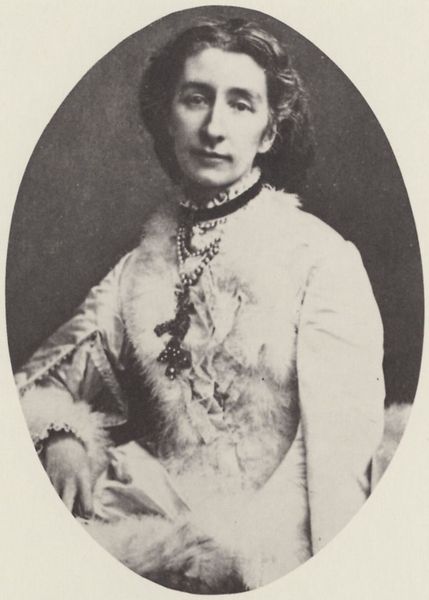
Titel: Cosima von Bülow
Künstler: Joseph Albert
Standort: München
Institution: Bildarchiv Bruckmann-Verlag
Schlagwörter: dunkel, hand, schatten, weiß, mädchen, sitzen, ausschnitt, frau, frisur, grau, hell, hintergrund, kleid, mund, nase, ohr, schmuck, schwarz, stirn, blick, dame, jacke, jung, arm, arme, augen, band, gesicht, kragen, pelz, rahmen, ärmel, bildnis, hände, portrait, porträt, haare, sitzend, schleifen, brosche, en face, frontal, lippe, lippen, locke, locken, ohren, perle, perlen, seide, kreis, oval, fell, taille, wangen, halsband, kette, nachdenklich, rüschen, wange, perlenkette, halskette, foto, fotografie, photographie, hall, schwarz weiss, ketten, wei0, manschette, stehkragen, gedreht, photo, frontalansicht, anhänger, kaiserreich, erinnerung, bauschig, gewellt, ovel, kleig, seitlic, samtband, +mubnd